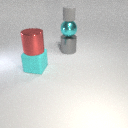
large gray metal cylinder below small gray rubber cylinder